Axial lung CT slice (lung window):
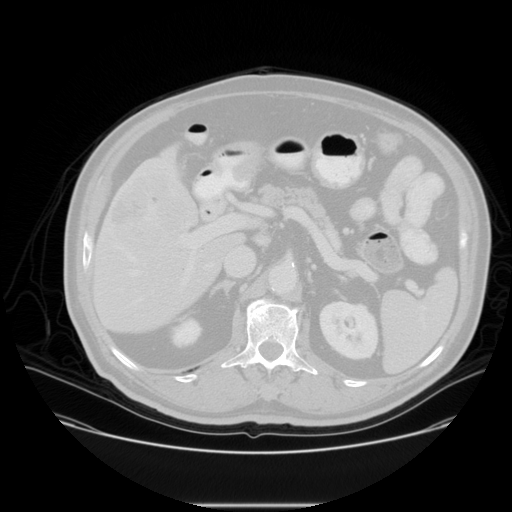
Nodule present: no